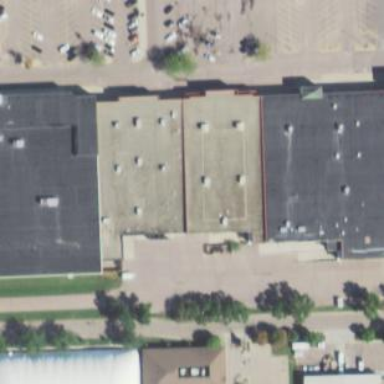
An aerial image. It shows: Retail building.